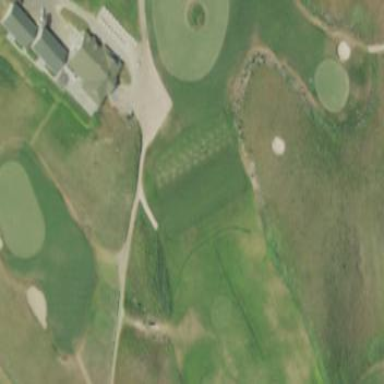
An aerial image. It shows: Golf green.